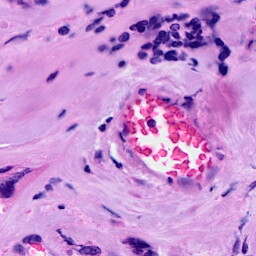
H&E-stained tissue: Breast